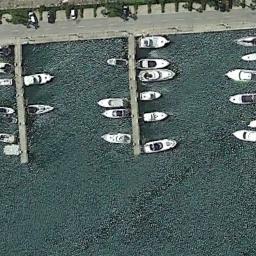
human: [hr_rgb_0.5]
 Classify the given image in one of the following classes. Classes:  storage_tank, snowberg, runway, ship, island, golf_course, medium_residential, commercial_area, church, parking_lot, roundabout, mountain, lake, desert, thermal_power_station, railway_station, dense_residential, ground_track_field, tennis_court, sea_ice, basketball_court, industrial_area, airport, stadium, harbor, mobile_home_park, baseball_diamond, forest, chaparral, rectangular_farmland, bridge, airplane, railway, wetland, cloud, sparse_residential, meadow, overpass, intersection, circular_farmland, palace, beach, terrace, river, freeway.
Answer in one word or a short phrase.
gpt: harbor